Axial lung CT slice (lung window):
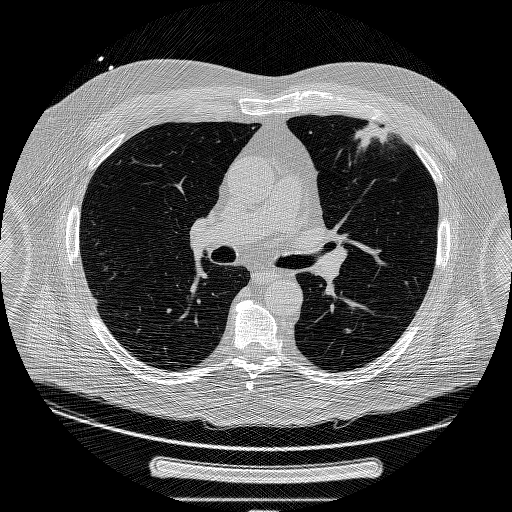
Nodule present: yes
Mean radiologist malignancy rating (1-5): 5